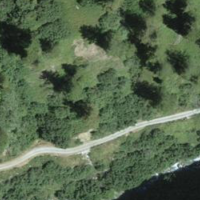
EUNIS habitat code: 31
Species observed at this site:
Plebejus argus
Aster alpinus
Saxifraga aspera
Cicerbita alpina
Erebia melampus
Rhodiola rosea